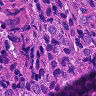
Metastatic tissue present: yes